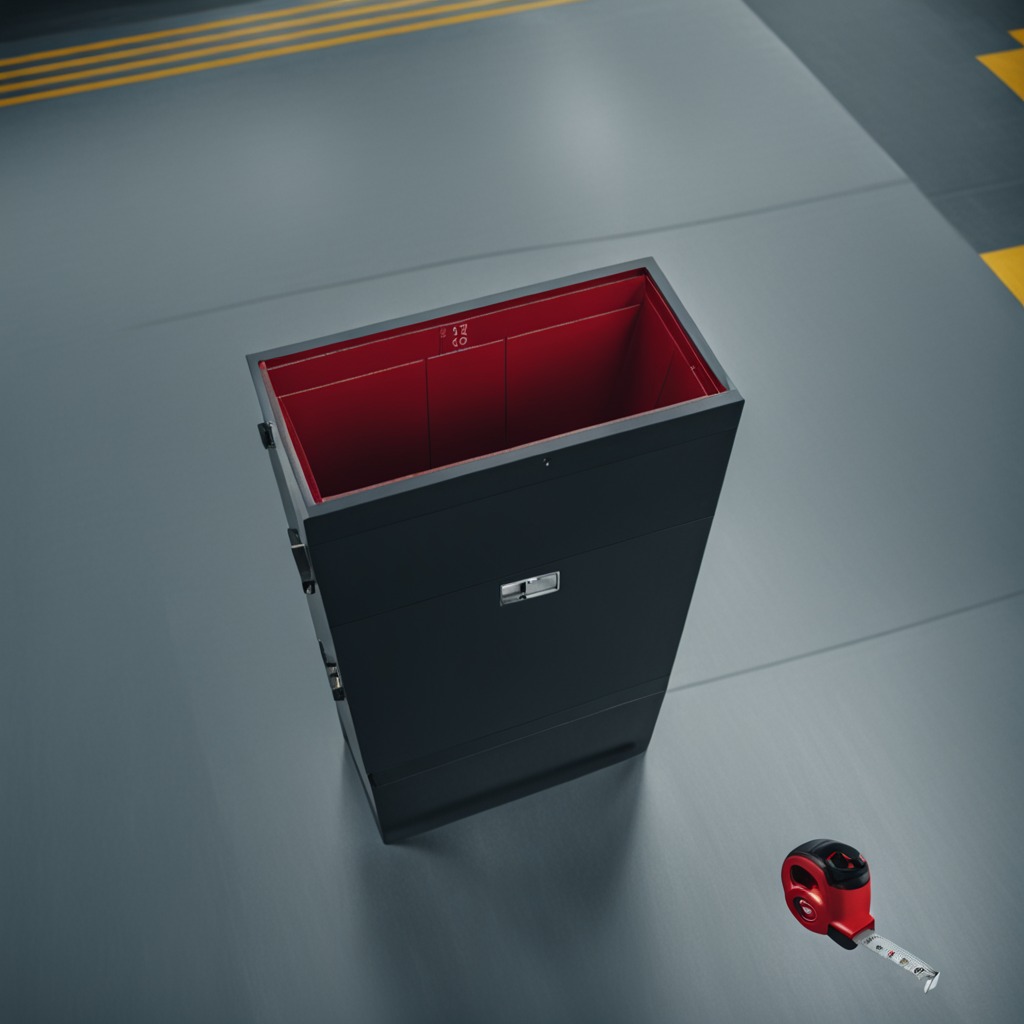
A measuring tape is lying on a toolbox surface in an airplane hangar workshop 8K.